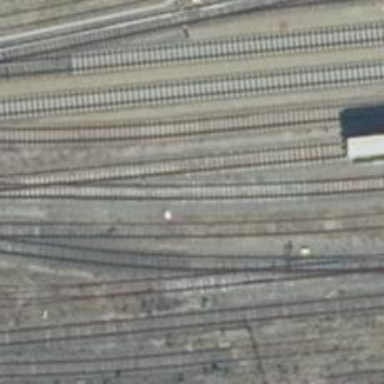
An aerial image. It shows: Railway yard.